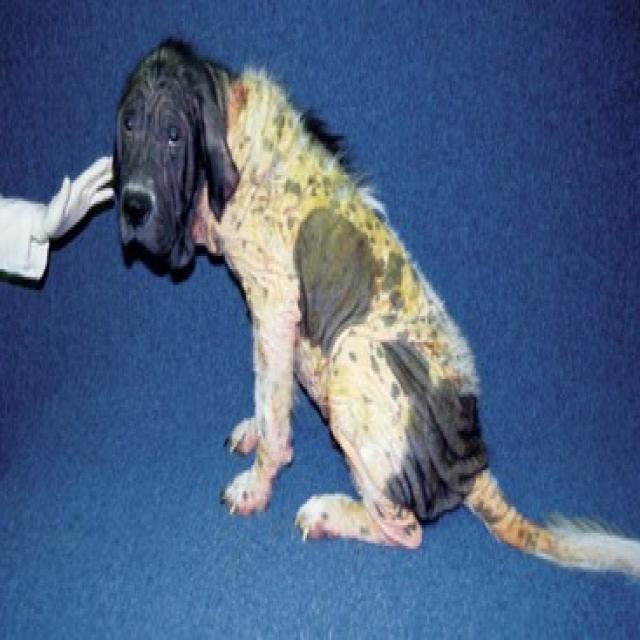
Canine fungal skin infection — characterized by alopecia, scaling, crusting, and circular lesions. Common agents include Malassezia and Candida species.